Question: How do I select the 1st a in this code with JavaScript? (href=some.php)
'''
<div class="accordionButton"><div id="acr_btn_title"><a href="some.php"><p>stuff</p></a></div><div class="hn_little_box"></div></div>
<div class="accordionContent" >
<ul>
<li><a href="page_01">Page 01</a></li>
<li><a href="page_02">Page 02</a></li>
<li><a href="page_03">Page 03</a></li>
</ul>
</div>
'''
I want to make it so when that '<a>' is clicked, the JavaScript doesn't execute. This is for an accordion side nav, so when it's clicked the accordion doesn't expand, but still tells the browser to go to that page.
'''
<script type="text/javascript">
$('#acr_btn_title a').click(function() {
return false;
});
</script>
'''
but this stops the link from working.
'<a>'

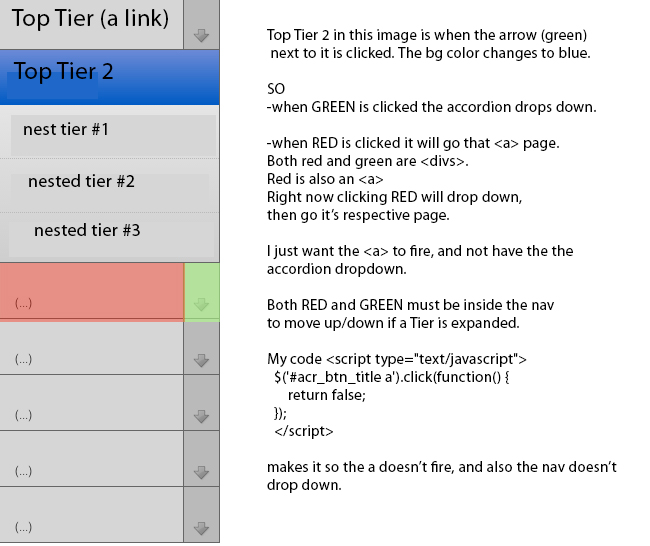
Answer: You're very close, but if you only want the first one, use the <URL> selector:
'''
$('#acr_btn_title a:first').click(function() {
return false;
});
'''
---
I'd suggest you use <URL> instead of 'return false', though:
'''
$('#acr_btn_title a:first').click(function(e) {
e.preventDefault();
e.stopPropagation();
});
'''
---
Do take note that you make sure that a javascript is called when clicking a link. What you can do though, is add the link logic to the 'click' event, but prevent the default:
'''
$('#acr_btn_title a:first').click(function(e) {
e.preventDefault();
e.stopPropagation();
//Your javascript goes here
location.href = $(this).prop('href');
});
'''
---
You can also place the accordion logic (if you control it) on anything the first one using <URL>:
'''
$('#acr_btn_title a:gt(0)').accordionPlugin();
'''
or refer to 'a' elements with the 'href' attribute set to eg. '#':
'''
$('#acr_btn_title a[href!=#]').accordionPlugin();
'''